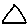
Label: triangle